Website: home-depot
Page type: payment
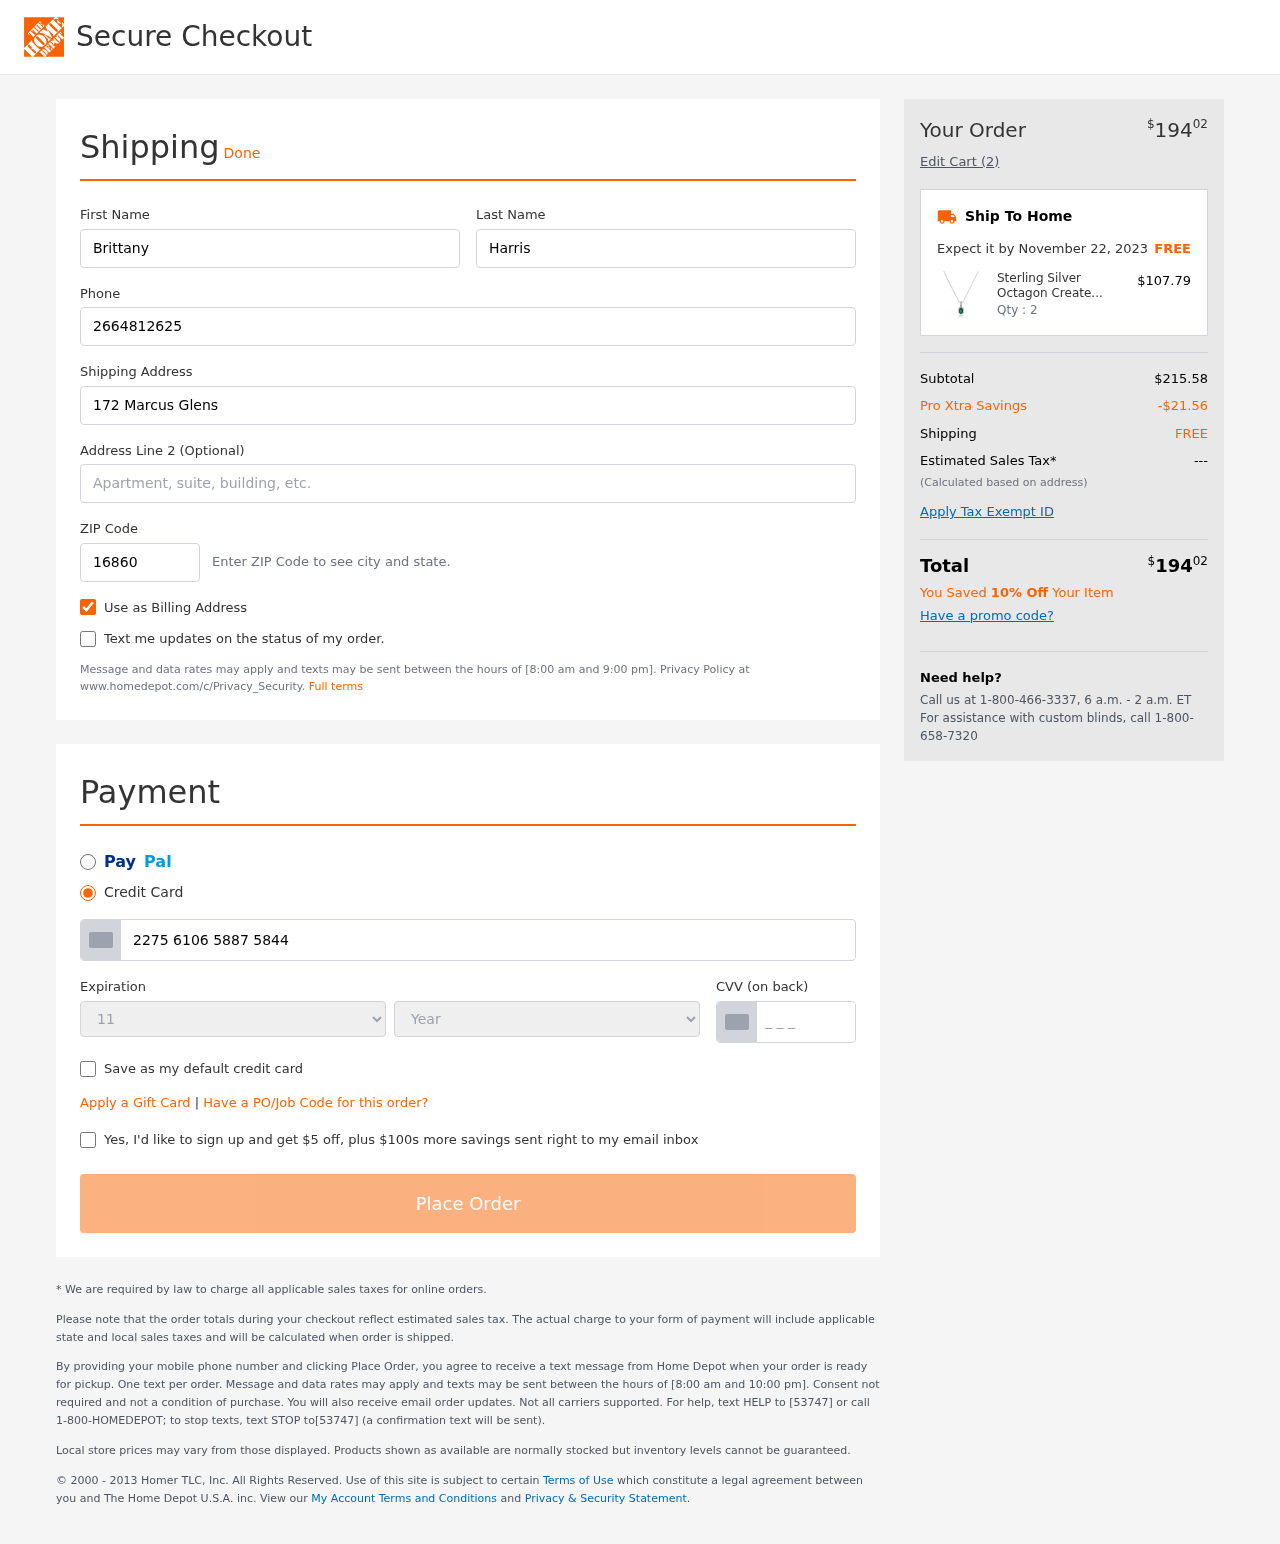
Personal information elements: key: PII_CARD_CVV
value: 402
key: PII_CARD_EXPIRY_MONTH
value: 11
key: PII_CARD_EXPIRY_YEAR
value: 30
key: PII_CARD_NUMBER
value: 2275 6106 5887 5844
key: PII_FIRSTNAME
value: Brittany
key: PII_LASTNAME
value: Harris
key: PII_PHONE
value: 2664812625
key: PII_POSTCODE
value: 16860
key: PII_STREET
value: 172 Marcus Glens
Product elements: key: PRODUCT1_NAME
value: Sterling Silver Octagon Created Emerald and Round Created White Sapphire Pendant Necklace
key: PRODUCT1_PRICE
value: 107.79
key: PRODUCT1_QUANTITY
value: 2
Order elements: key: ORDER_TOTAL
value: $19402
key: ORDER_NUM_ITEMS
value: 2
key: ORDER_DELIVERY_DATE
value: November 22, 2023
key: ORDER_SUBTOTAL
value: $215.58
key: ORDER_DISCOUNT
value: -$21.56
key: ORDER_SHIPPING_COST
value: FREE